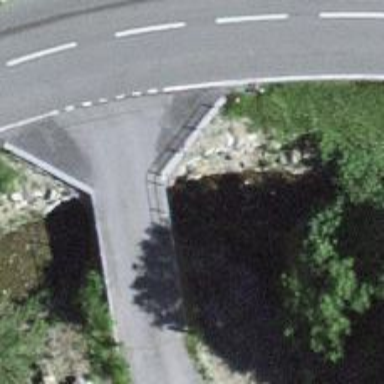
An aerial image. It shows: Culvert tunnel.